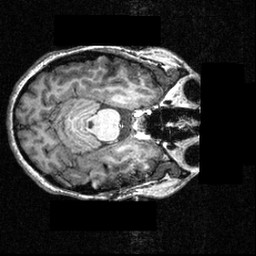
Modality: T1w
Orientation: axial
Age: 25
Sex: female
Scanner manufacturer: siemens
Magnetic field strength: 3.951 T
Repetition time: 1.5 s
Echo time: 0.00335 s